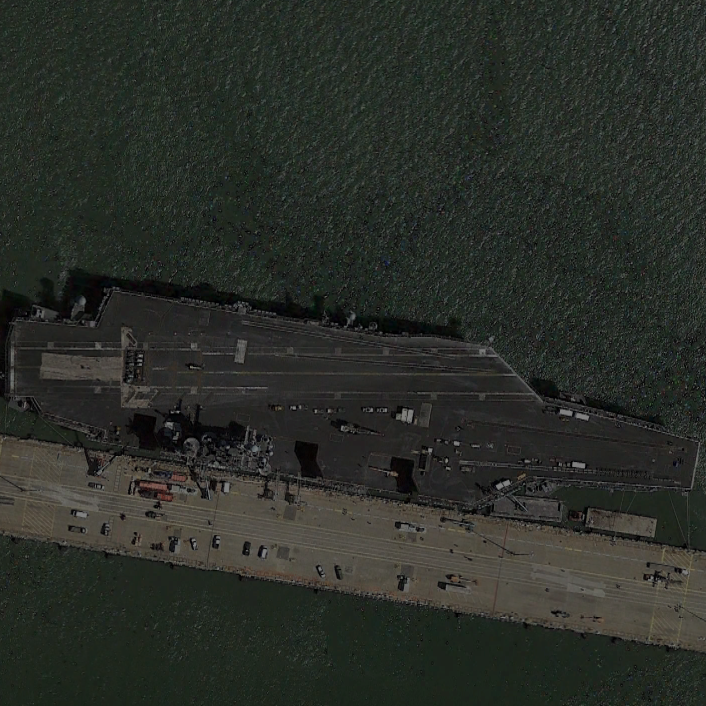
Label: aircraft_carrier